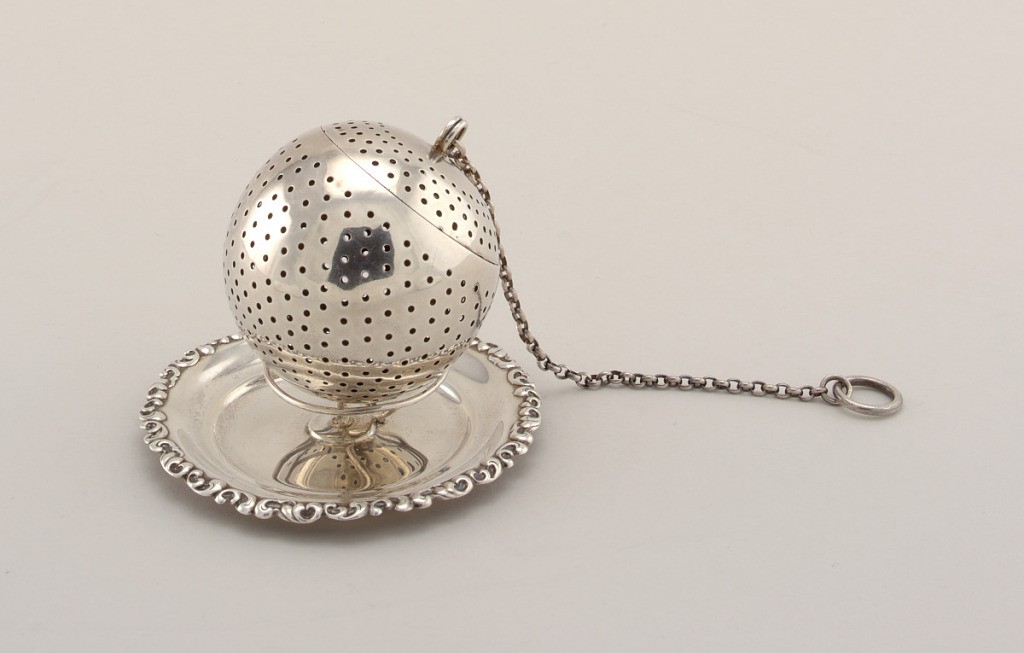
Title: Tea Infuser with Stand
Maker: Tiffany & Company, American, established 1853
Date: ca. 1894
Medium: silver
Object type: tea infuser
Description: Orb-shaped infuser with chain; stand with wire work support on circular dish with scroll border.